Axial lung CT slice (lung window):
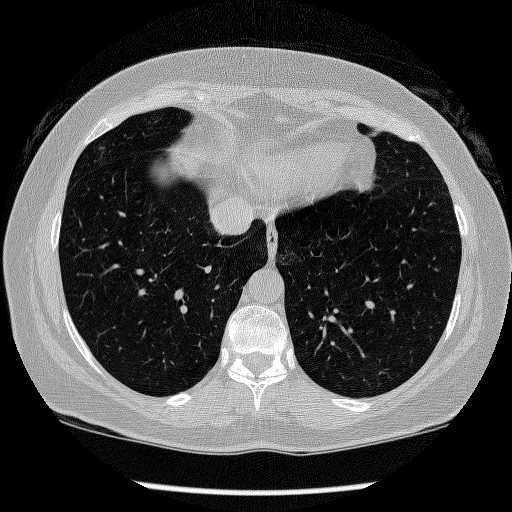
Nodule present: no